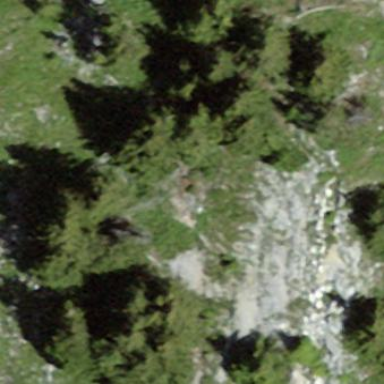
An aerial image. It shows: Forest area.